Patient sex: M
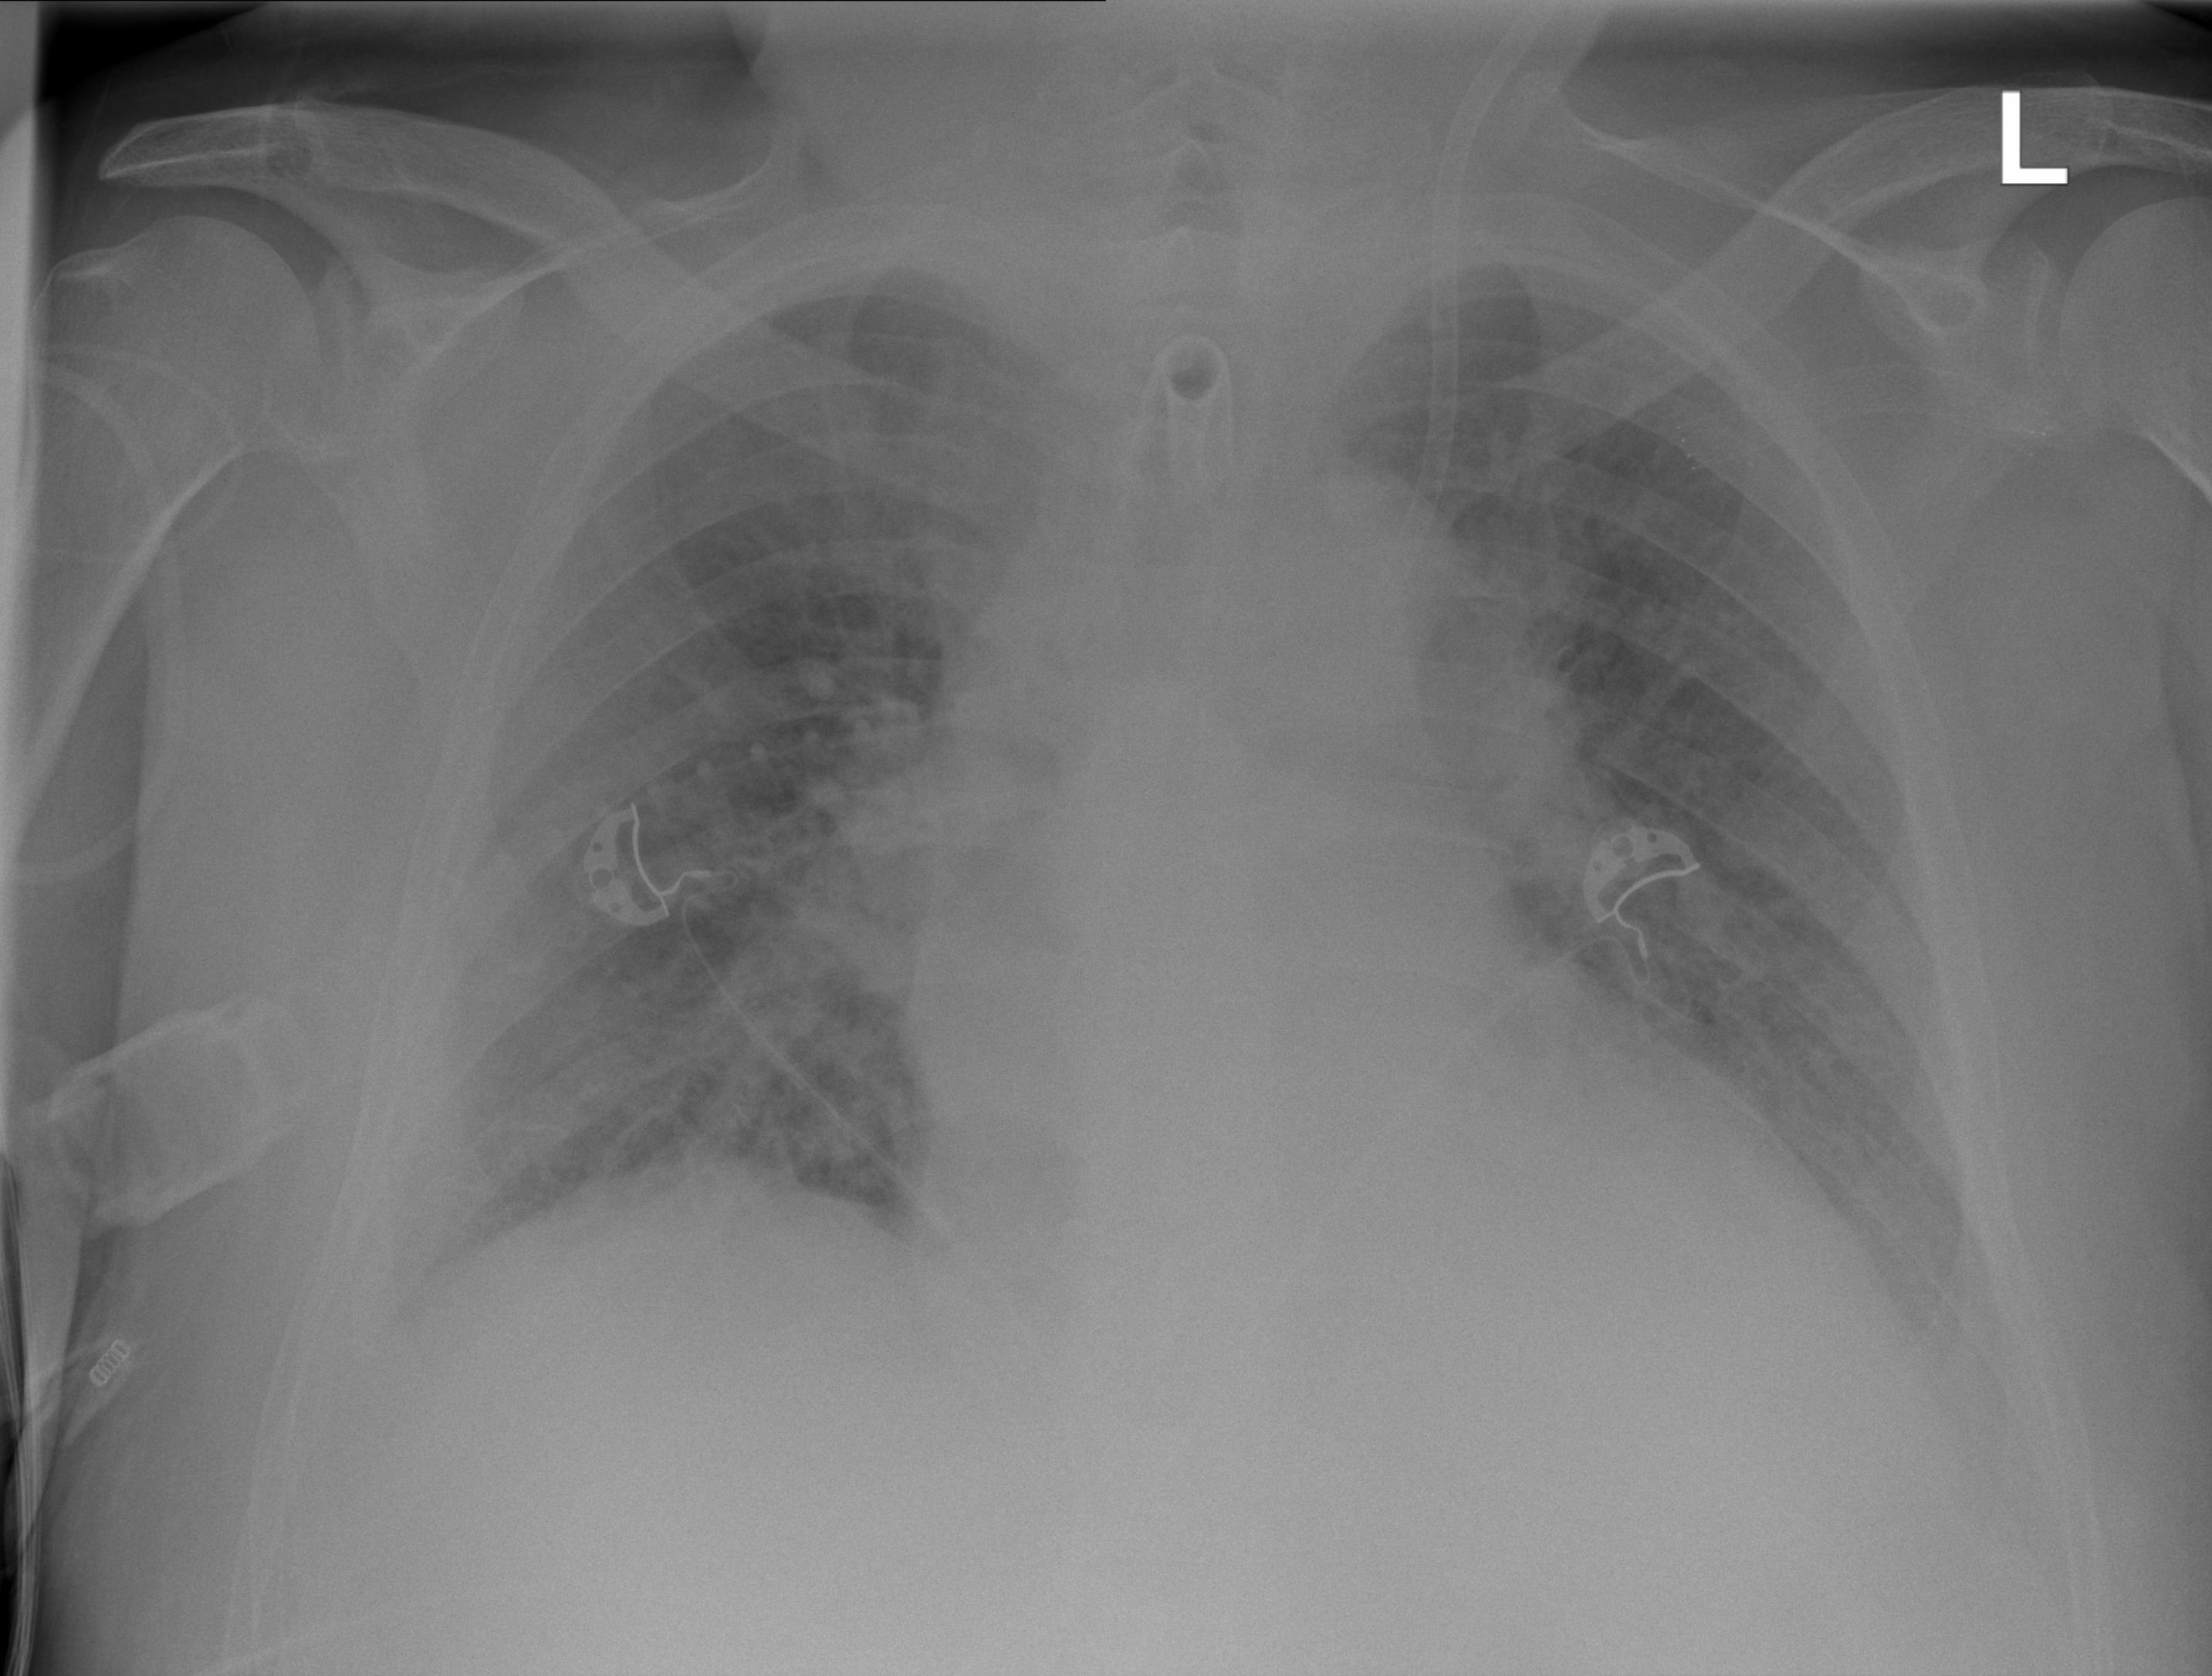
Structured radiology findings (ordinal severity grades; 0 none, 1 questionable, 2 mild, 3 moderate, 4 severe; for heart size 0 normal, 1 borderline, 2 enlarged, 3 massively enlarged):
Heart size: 2
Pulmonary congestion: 2
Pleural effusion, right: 2
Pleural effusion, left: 2
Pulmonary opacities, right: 2
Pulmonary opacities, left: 2
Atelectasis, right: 0
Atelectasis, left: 2